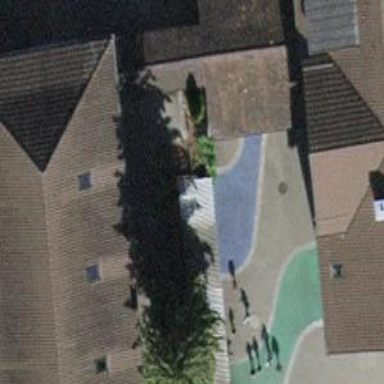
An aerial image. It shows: School building.